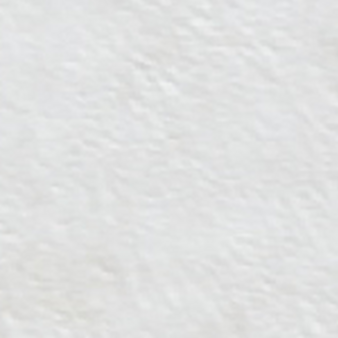
Label: other